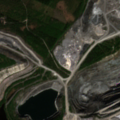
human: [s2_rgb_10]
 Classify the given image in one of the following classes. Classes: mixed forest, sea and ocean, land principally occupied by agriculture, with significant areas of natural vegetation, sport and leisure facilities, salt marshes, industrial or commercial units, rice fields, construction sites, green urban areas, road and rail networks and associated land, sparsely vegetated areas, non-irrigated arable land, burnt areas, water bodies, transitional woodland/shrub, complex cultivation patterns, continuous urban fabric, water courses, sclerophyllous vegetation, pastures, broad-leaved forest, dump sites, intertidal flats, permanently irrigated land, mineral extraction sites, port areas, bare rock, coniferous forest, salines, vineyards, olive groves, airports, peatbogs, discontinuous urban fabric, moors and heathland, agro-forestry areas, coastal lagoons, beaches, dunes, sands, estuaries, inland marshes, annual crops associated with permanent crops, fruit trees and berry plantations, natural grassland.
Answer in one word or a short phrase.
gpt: mineral extraction sites, dump sites, mixed forest, transitional woodland/shrub